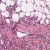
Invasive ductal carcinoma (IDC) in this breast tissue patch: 0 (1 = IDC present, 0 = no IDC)